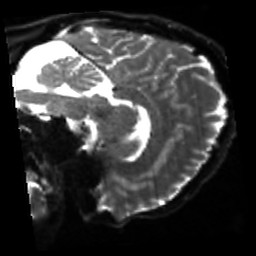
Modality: sbref
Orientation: sagittal
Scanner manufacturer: siemens
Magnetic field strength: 3 T
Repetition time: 4 s
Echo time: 0.0594 s